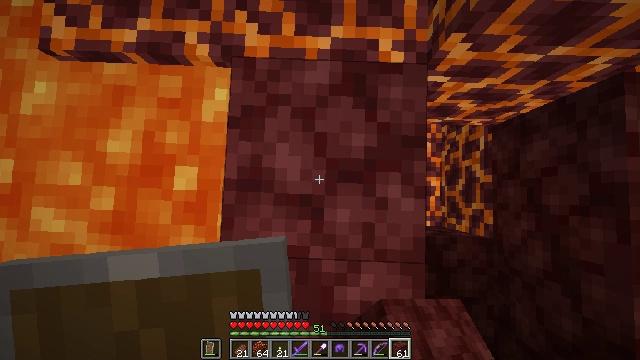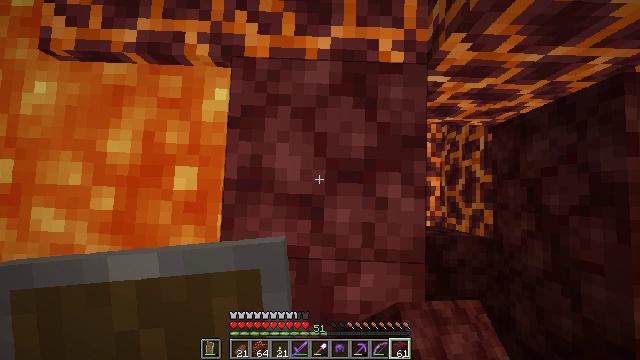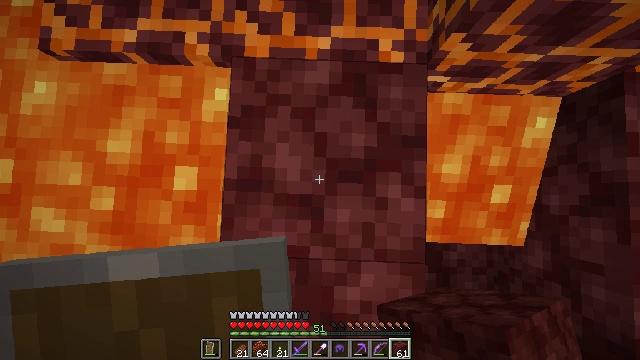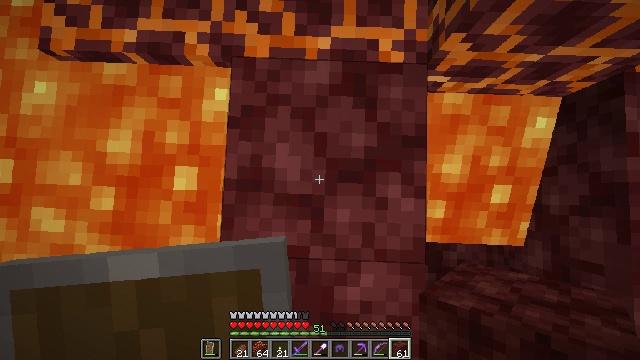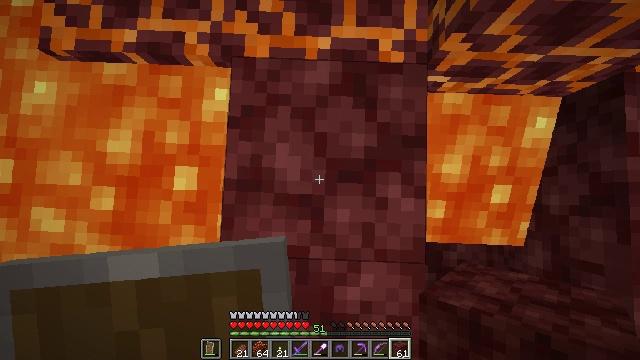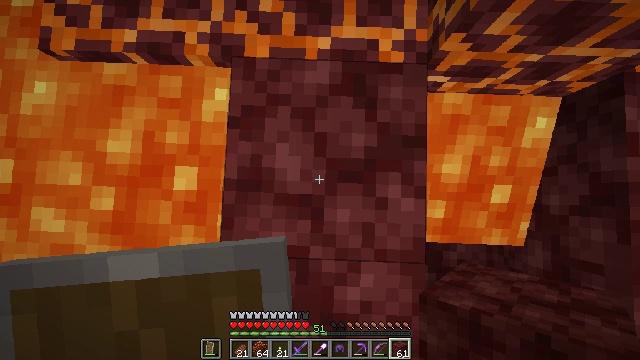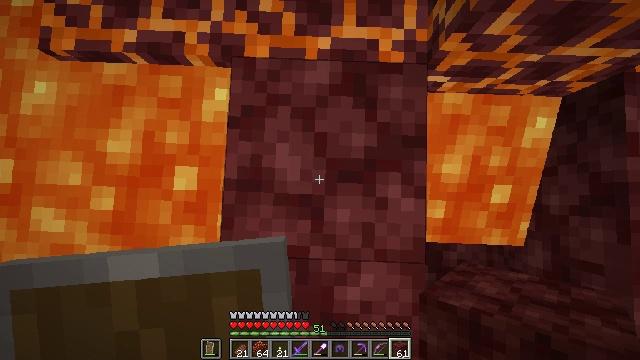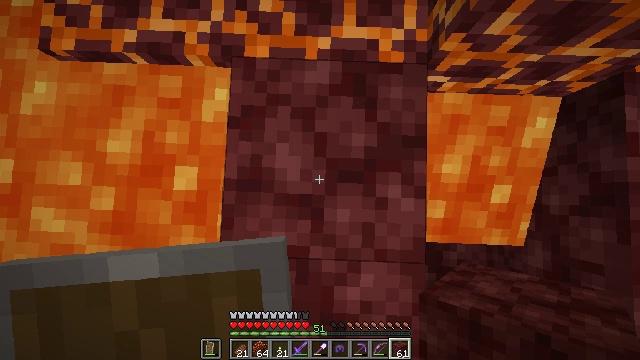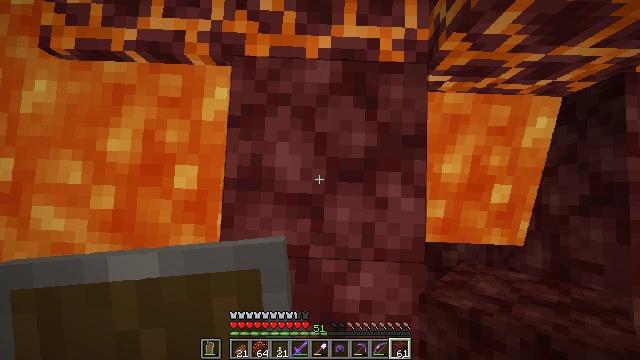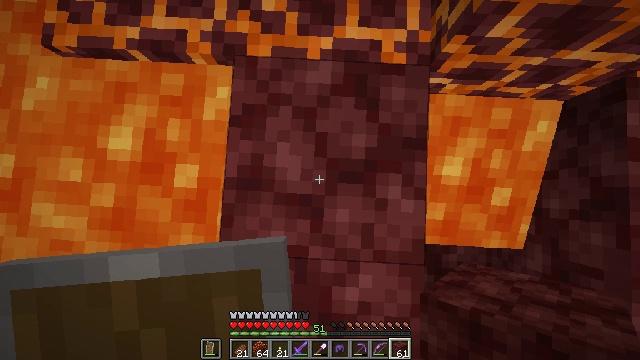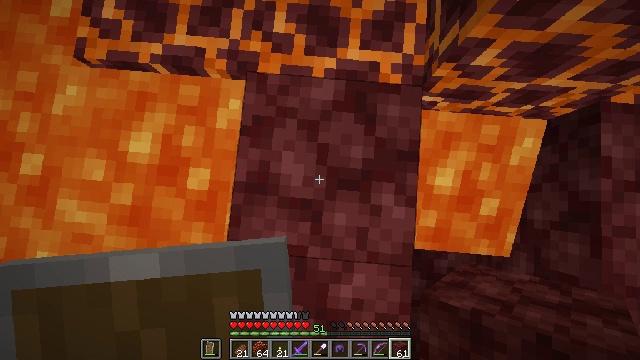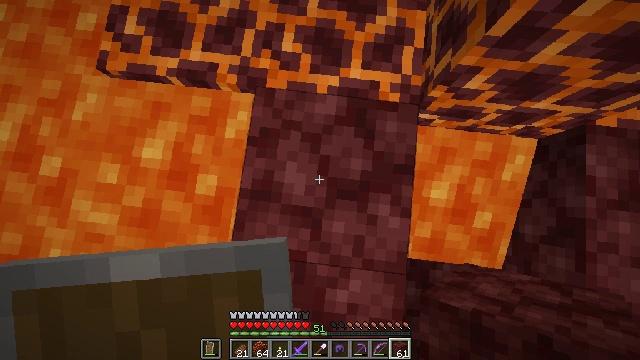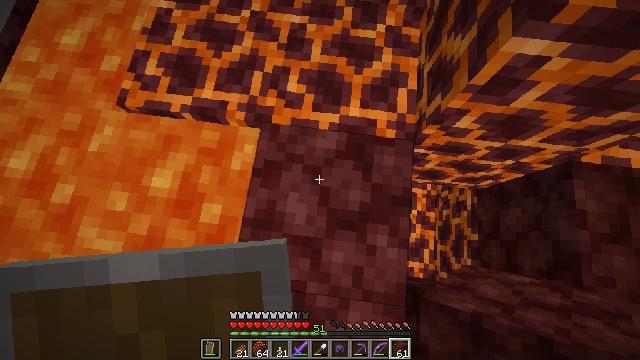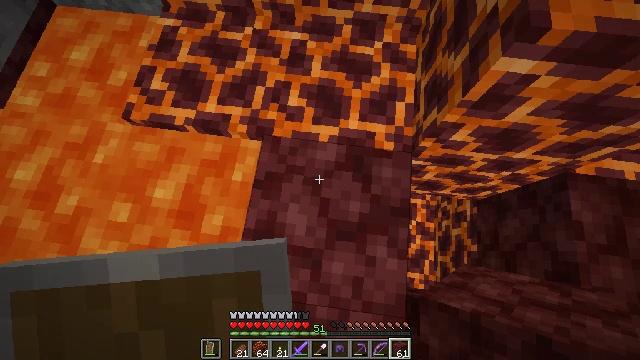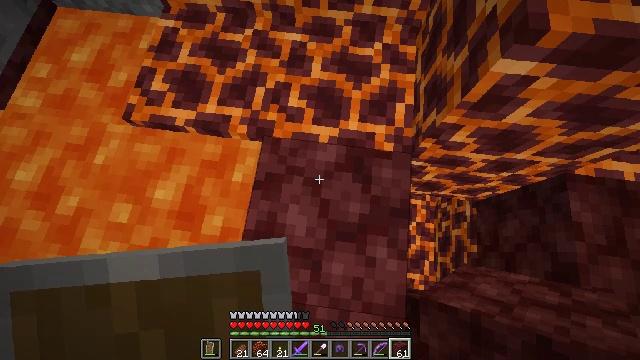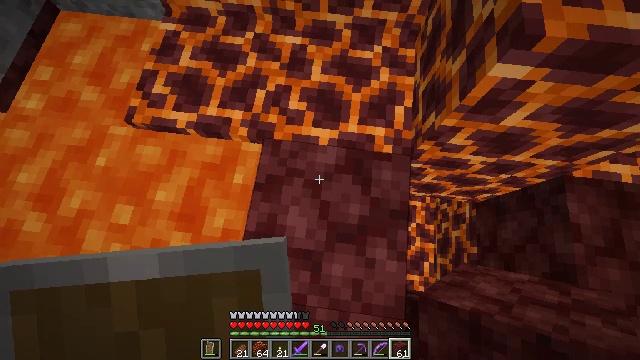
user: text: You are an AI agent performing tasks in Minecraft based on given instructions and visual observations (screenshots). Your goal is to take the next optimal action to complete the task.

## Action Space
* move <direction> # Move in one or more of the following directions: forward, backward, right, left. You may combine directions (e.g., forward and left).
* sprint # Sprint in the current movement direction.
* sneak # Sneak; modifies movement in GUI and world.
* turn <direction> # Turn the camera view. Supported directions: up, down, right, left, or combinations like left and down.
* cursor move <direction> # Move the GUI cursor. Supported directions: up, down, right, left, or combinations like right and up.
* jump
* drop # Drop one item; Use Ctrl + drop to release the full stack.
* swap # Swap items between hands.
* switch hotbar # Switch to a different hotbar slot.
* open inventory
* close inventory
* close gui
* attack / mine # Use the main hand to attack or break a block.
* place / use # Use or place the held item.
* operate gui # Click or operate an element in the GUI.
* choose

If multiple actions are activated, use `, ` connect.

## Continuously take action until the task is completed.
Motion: motion action
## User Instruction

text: Mine the magma block in the nether.
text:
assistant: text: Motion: sneak
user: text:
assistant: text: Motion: sneak
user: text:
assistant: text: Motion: sneak
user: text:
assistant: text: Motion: sneak
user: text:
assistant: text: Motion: sneak
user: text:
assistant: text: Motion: sneak
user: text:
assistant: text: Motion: sneak
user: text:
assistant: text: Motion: sneak
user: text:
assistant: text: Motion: no_op
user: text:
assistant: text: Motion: turn left and up
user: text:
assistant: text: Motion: turn left and up
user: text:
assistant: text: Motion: turn up
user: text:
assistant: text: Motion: turn up
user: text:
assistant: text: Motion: no_op
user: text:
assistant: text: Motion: no_op
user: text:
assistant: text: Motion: no_op
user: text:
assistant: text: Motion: no_op
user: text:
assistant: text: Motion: no_op
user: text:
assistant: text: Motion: no_op
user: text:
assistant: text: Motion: no_op
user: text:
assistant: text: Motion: no_op
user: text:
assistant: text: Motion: move forward
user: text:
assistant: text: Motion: move forward
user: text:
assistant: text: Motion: no_op
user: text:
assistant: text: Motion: no_op
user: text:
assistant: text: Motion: turn left
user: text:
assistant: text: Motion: turn left
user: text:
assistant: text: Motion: turn left and up
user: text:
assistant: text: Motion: turn left and up
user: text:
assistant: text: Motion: turn left and up